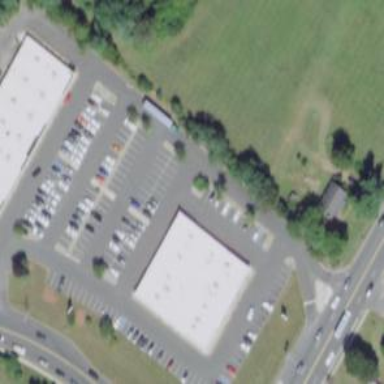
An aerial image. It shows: Convenience shop.